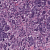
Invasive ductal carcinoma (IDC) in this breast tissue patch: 1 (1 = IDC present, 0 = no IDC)